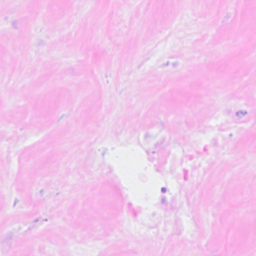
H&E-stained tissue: Breast